Question: I am developing a 'GoogleMap' Map with a custom 'InfoView'. In my 'InfoView', I want a hyperlink opening the native GoogleMap application with my longitude and latitude on Click.

I've tried by using the <URL> API Guide and creating a hyperlink with this syntax:
'''
geo:latitude,longitude
'''
and in my code:
'''
TextView link = (TextView) v.findViewById(R.id.infoview_link);
link.setText(Html.fromHtml("<a href='geo:44.492198,11.349071'>"
+"Guarda mappa a schermo intero "</a>"));
link.setClickable(true);
link.setOnClickListener(new View.OnClickListener() {
@Override
public void onClick(View v) {
Intent intent = new Intent(getActivity(), MainActivity.class);
startActivity(intent);
Toast.makeText(
getActivity(),"InfoView link Clicked",
Toast.LENGTH_LONG).show();
}
});
'''
to my 'InfoView''s 'TextView'. The underlined link is showing, but nothing happens when I click on it.
> The complete code:
'''
@Override
public View onCreateView(LayoutInflater inflater, ViewGroup container,
final Bundle savedInstanceState) {
final String br = "<br>";
// Inflate the layout for this fragment
rootView = inflater.inflate(R.layout.details_fragment_two, container, false);
MapFragment mapFragment = (MapFragment) getActivity().getFragmentManager()
.findFragmentById(R.id.mapFrag);
mapFragment.getMapAsync(this);
gmap = mapFragment.getMap();
// Setting a custom info window adapter for the google map
gmap.setInfoWindowAdapter(new GoogleMap.InfoWindowAdapter() {
// Use default InfoWindow frame
@Override
public View getInfoWindow(Marker arg0) {
return null;
}
// Defines the contents of the InfoWindow
@Override
public View getInfoContents(Marker arg0) {
// Getting view from the layout file info_window_layout
View v = getLayoutInflater(savedInstanceState).inflate(R.layout.windowlayout, null);
// Getting the position from the marker
LatLng latLng = arg0.getPosition();
String latitude = "<b>Lat: </b>"+latLng.latitude+", ";
String longitude = "<b>Lon: </b>"+latLng.longitude;
// Getting reference to the TextView to set latitude
TextView title = (TextView) v.findViewById(R.id.infoview_title);
// Getting reference to the TextView to set longitude
TextView body = (TextView) v.findViewById(R.id.infoview_body);
TextView link = (TextView) v.findViewById(R.id.infoview_link);
link.setText(Html.fromHtml("<a href='geo:44.492198,11.349071'>"
+"Guarda mappa a schermo intero "</a>"));
link.setClickable(true);
link.setOnClickListener(new View.OnClickListener() {
@Override
public void onClick(View v) {
Intent intent = new Intent(getActivity(), MainActivity.class);
startActivity(intent);
Toast.makeText(
getActivity(),"InfoView link Clicked",
Toast.LENGTH_LONG).show();
}
});
title.setText(Html.fromHtml("<b>Piazza Santo Stefano</b>"));
// Setting the longitude //"Longitude:" + latLng.longitude
body.setText(Html.fromHtml("Centro di Bologna"+br
+latitude + longitude));
// Returning the view containing InfoWindow contents
return v;
}
});
LinearLayout separator = (LinearLayout) rootView.findViewById(R.id.map_separator);
TextView sep = (TextView) separator.findViewById(R.id.separator_header);
sep.setText("Punto di ritrovo");
TextView title = (TextView) rootView.findViewById(R.id.mapInfo);
title.setText(Html.fromHtml("<b>Piazza Santo Stefano</b>"+
", davanti alla Basilica di Santo Stefano"));
return rootView;
}
@Override
public void onMapReady(GoogleMap map) {
CameraPosition cameraPosition = new CameraPosition.Builder()
.target(new LatLng(44.492198, 11.349071))
.zoom(15f)
.tilt(60)
.build();
map.addMarker(new MarkerOptions()
.icon(BitmapDescriptorFactory.fromResource(R.drawable.ic_markerbyc))
.position(new LatLng(44.492198, 11.349071)))
.showInfoWindow();
UiSettings uiSettings = map.getUiSettings();
uiSettings.setAllGesturesEnabled(true);
uiSettings.setZoomControlsEnabled(true);
uiSettings.setIndoorLevelPickerEnabled(true);
uiSettings.setCompassEnabled(true);
uiSettings.setMapToolbarEnabled(true);
uiSettings.setMyLocationButtonEnabled(true);
map.setMapType(GoogleMap.MAP_TYPE_NORMAL);
map.setMyLocationEnabled(true);
map.animateCamera(CameraUpdateFactory.newCameraPosition(cameraPosition));
}
'''
'layout/details_fragment_two.xml':
'''
<LinearLayout android:id="@+id/map"
xmlns:android="http://schemas.android.com/apk/res/android"
android:layout_height="match_parent" android:layout_width="match_parent"
android:orientation="vertical"> <!--android:paddingRight="16dp"--> <!--android:paddingLeft="16dp"-->
<LinearLayout android:layout_height="0dp" android:layout_weight="8"
android:layout_width="match_parent"
android:orientation="vertical" android:paddingBottom="1dp"
android:background="@drawable/image_border">
<!--android:layout_height="wrap_content"-->
<fragment xmlns:android="http://schemas.android.com/apk/res/android"
android:id="@+id/mapFrag"
android:layout_height="fill_parent" android:layout_width="match_parent"
android:name="com.google.android.gms.maps.MapFragment" />
</LinearLayout>
<LinearLayout
android:layout_width="wrap_content"
android:layout_height="0dp" android:layout_weight="2.2"
android:orientation="vertical"
android:paddingLeft="16dp" android:paddingRight="16dp"
android:paddingTop="16dp">
<include android:id="@+id/map_separator"
android:layout_width="fill_parent" android:layout_height="wrap_content"
android:layout_marginTop="0dp" android:layout_marginBottom="0dp"
layout="@layout/prenota_separator">
</include>
<TextView android:id="@+id/mapInfo"
android:layout_marginTop="8dp" android:layout_marginBottom="16dp"
android:gravity='left'
android:layout_height="wrap_content"
android:layout_width="match_parent"
android:text='Partenza da: Piazza Santo Stefano'
android:textSize="@dimen/textSizeSmall" android:textColor="@color/textLightBlack"
/>
</LinearLayout>
</LinearLayout>
'''
'layout/windowlayout.xml':
'''
<?xml version="1.0" encoding="utf-8"?>
<LinearLayout xmlns:android="http://schemas.android.com/apk/res/android"
android:layout_width="wrap_content"
android:layout_height="wrap_content"
android:orientation="vertical">
<TextView
android:id="@+id/infoview_title" android:textSize="@dimen/textSizeBig"
android:layout_width="wrap_content"
android:layout_height="wrap_content" />
<TextView
android:id="@+id/infoview_body"
android:layout_width="wrap_content"
android:layout_height="wrap_content" />
<TextView
android:id="@+id/infoview_link" android:clickable="true"
android:layout_width="wrap_content"
android:layout_height="wrap_content"
android:textColor="@color/md_orange_700"/>
</LinearLayout>
'''
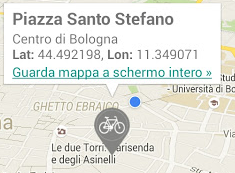
Answer: It looks like it is not possible to make any individual item in an InfoWindow clickable. Refer to <URL>.
Also, in the documentation <URL>:
> As mentioned in the previous section on info windows, an info window
is not a live View, rather the view is rendered as an image onto the
map. As a result, any listeners you set on the view are disregarded
and you cannot distinguish between click events on various parts of
the view. You are advised not to place interactive components -- such
as buttons, checkboxes, or text inputs -- within your custom info
window.
What you can do is make the entire InfoWindow clickable with 'OnInfoWindowClickListener', for example:
'''
gmap.setOnInfoWindowClickListener(new GoogleMap.OnInfoWindowClickListener() {
@Override
public void onInfoWindowClick(Marker marker) {
//get location of Marker that was just clicked
LatLng latLon = marker.getPosition();
// get the title of Marker that was just clicked
String title = marker.getTitle();
//set up your location info based on the Marker info
//........
Intent intent = new Intent(getActivity(), MainActivity.class);
getActivity().startActivity(intent);
Toast.makeText(
getActivity(),"InfoView link Clicked",
Toast.LENGTH_LONG).show();
}
});
'''